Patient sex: F
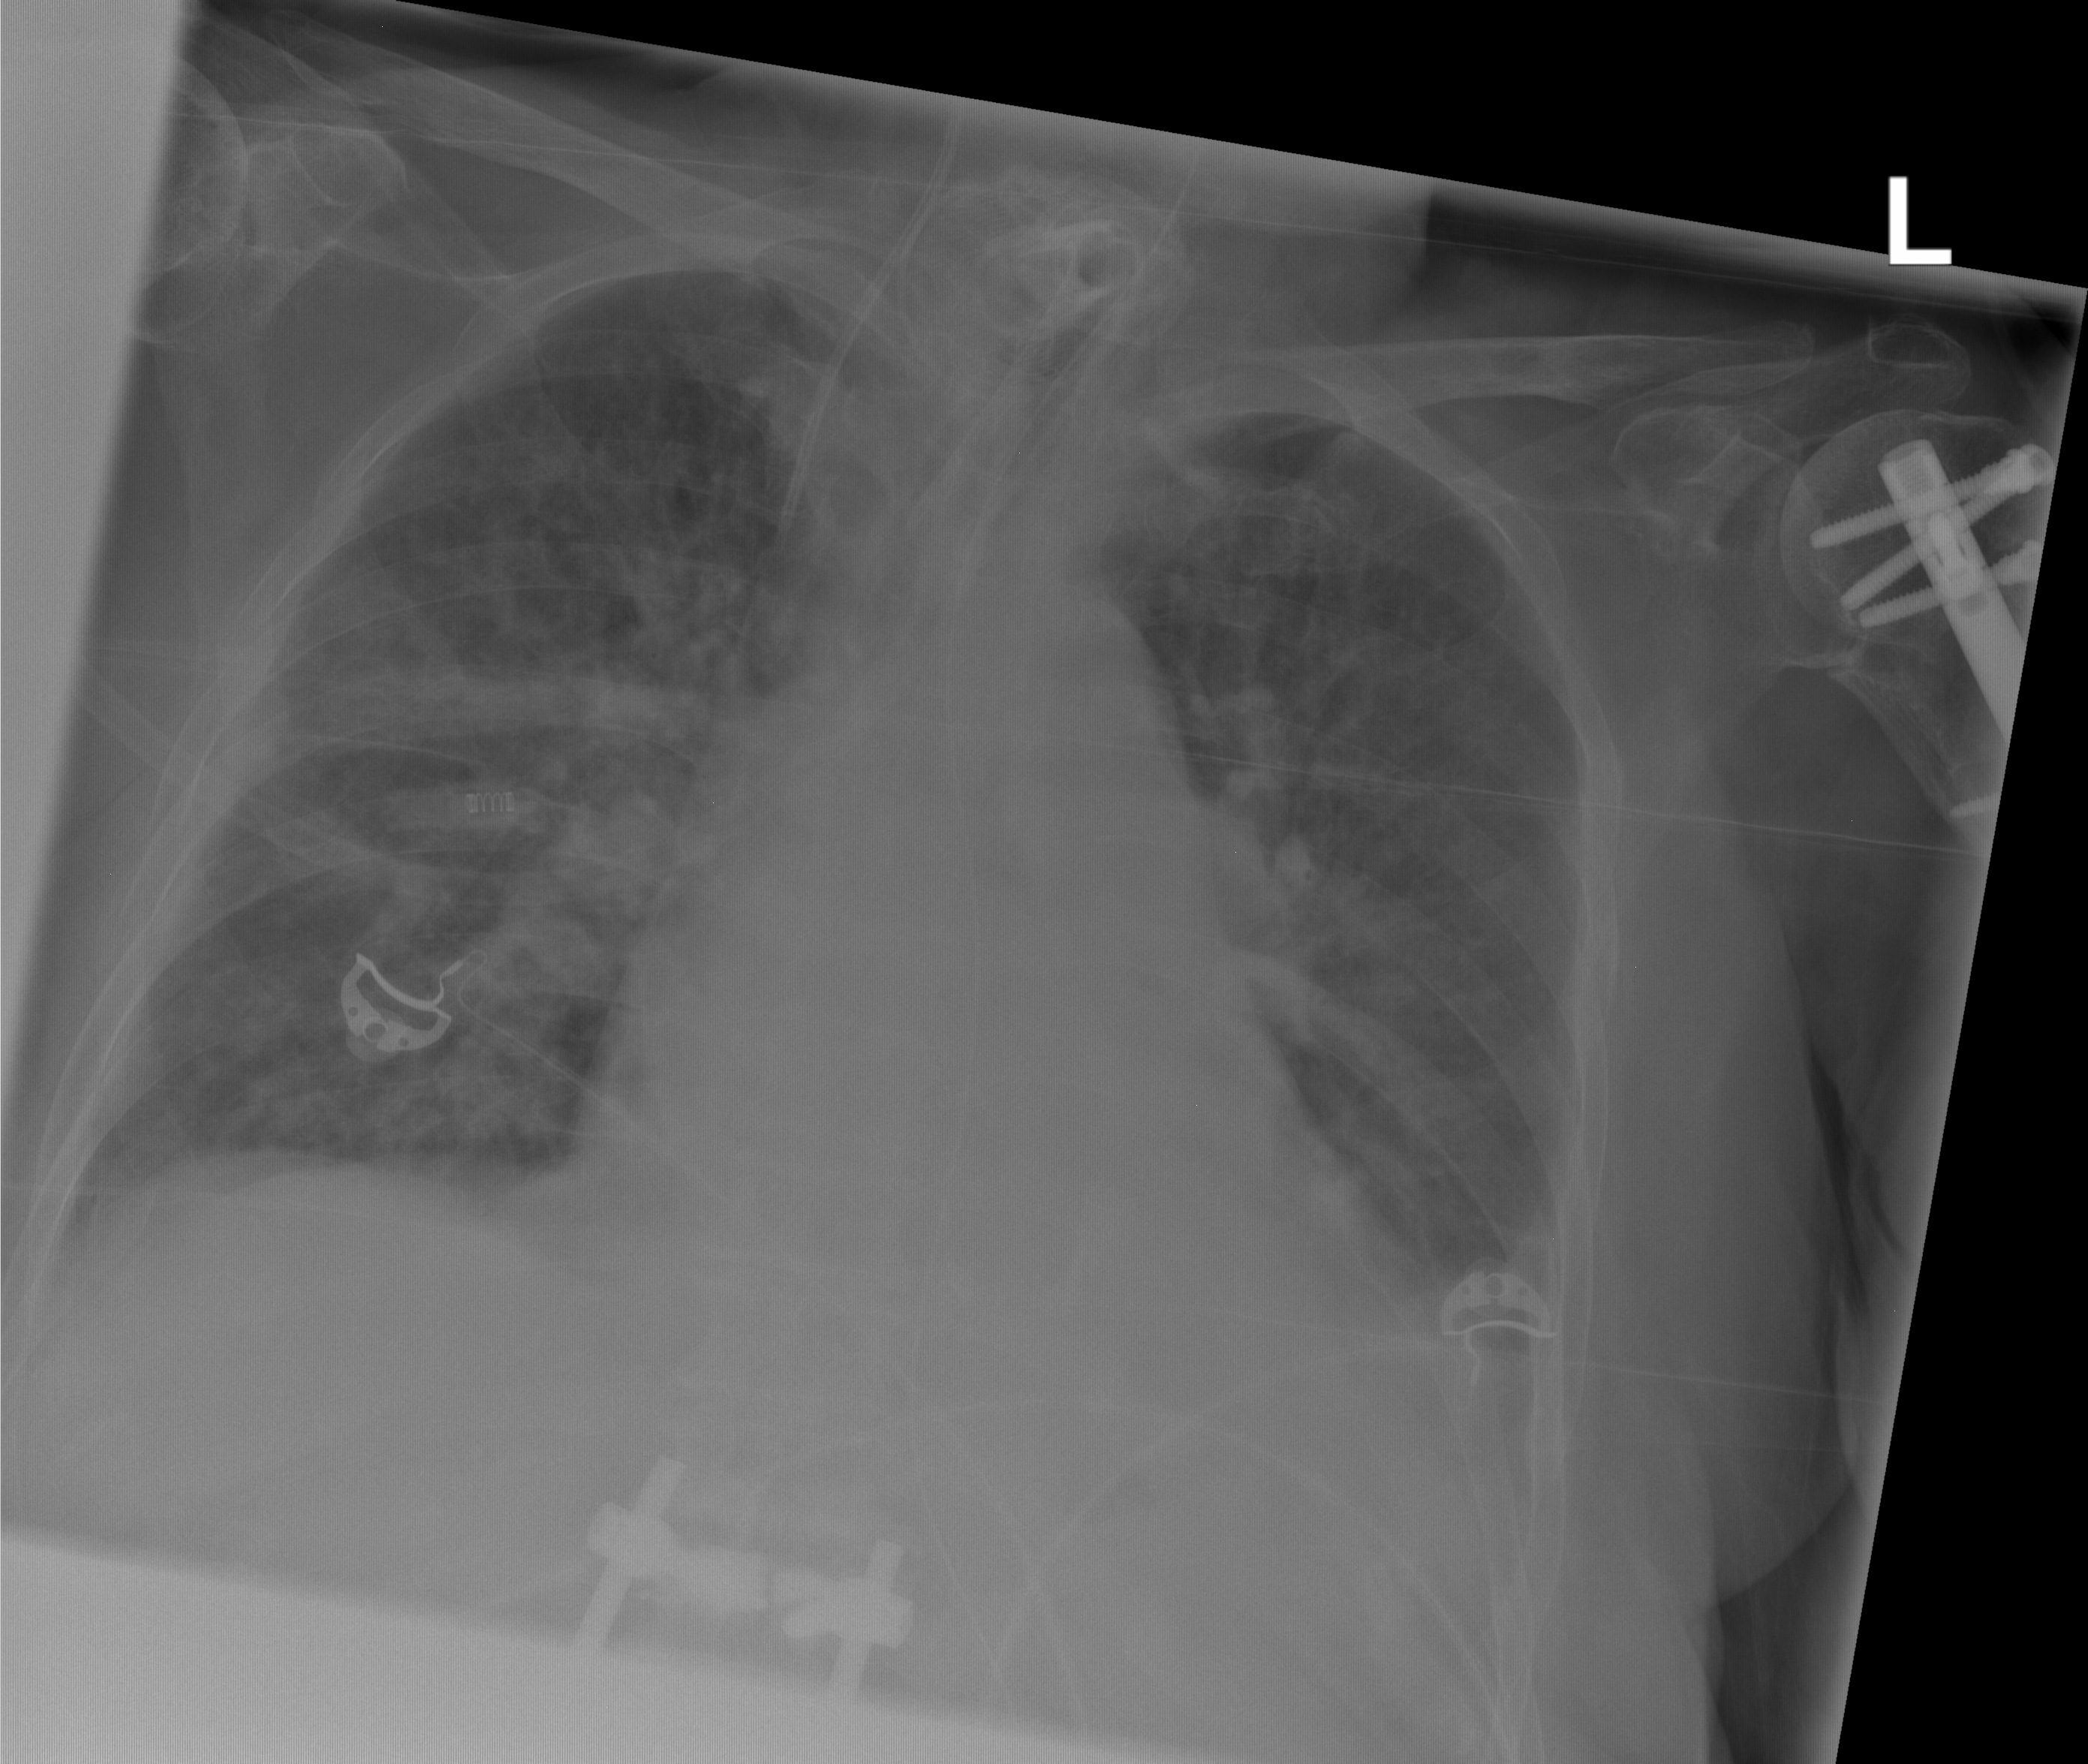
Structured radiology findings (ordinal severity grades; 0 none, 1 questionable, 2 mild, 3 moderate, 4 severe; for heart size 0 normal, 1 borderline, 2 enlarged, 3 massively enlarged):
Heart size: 2
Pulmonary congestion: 2
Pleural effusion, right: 1
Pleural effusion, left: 2
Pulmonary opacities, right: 1
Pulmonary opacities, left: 0
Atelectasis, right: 2
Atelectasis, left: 2